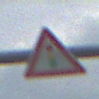
Verkehrszeichen: Lichtzeichenanlage
Umgebung: Outdoor, Nature
Tageszeit: MorningAfternoon
Wetter: PartlyCloudy
Licht: Natural
Jahreszeit: NotSpecified
Kontrast: HighContrast